Question: I have this view:

and these implementations:
'''
- (UITableViewCell *)tableView:(UITableView *)tableView cellForRowAtIndexPath:(NSIndexPath *)indexPath {
static NSString *CellIdentifier = @"Cell";
UITableViewCell *cell = [self.tableLogin dequeueReusableCellWithIdentifier:CellIdentifier];
if (cell == nil) {
cell = [[[UITableViewCell alloc] initWithStyle:UITableViewCellStyleDefault
reuseIdentifier:CellIdentifier] autorelease];
cell.accessoryType = UITableViewCellAccessoryNone;
cell.selectionStyle = UITableViewCellSelectionStyleNone;
if ([indexPath section] == 0) {
UITextField *textfield = [[UITextField alloc] initWithFrame:CGRectMake(110, 10, 165, 30)];
textfield.adjustsFontSizeToFitWidth = YES;
textfield.textColor = [UIColor blackColor];
textfield.backgroundColor = [UIColor whiteColor];
textfield.autocorrectionType = UITextAutocorrectionTypeNo;
textfield.autocapitalizationType = UITextAutocapitalizationTypeNone;
textfield.textAlignment = UITextAlignmentLeft;
textfield.clearButtonMode = UITextFieldViewModeNever;
textfield.delegate = self;
if ([indexPath row] == 0) {
textfield.tag = 0;
textfield.placeholder = @"your username";
textfield.keyboardType = UIKeyboardTypeDefault;
textfield.returnKeyType = UIReturnKeyNext;
}
else {
textfield.tag = 1;
textfield.placeholder = @"required";
textfield.keyboardType = UIKeyboardTypeDefault;
textfield.returnKeyType = UIReturnKeyDone;
textfield.secureTextEntry = YES;
}
[textfield setEnabled:YES];
[cell addSubview:textfield];
[textfield release];
}
}
if ([indexPath section] == 0) {
if ([indexPath row] == 0) {
cell.textLabel.text = @"Email";
}
else {
cell.textLabel.text = @"Password";
}
}
return cell;
}
- (BOOL)textFieldShouldReturn:(UITextField *)textField
{
switch (textField.tag) {
case 0:
self.username = textField.text;
break;
case 1:
self.password = textField.text;
break;
}
return true;
}
'''
When the user click Login button without tap "Done" for close the keyboard it doesn't save the field values. How can I tricky-fix this?
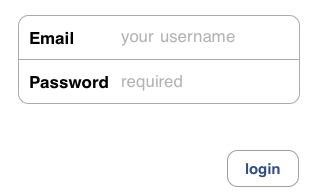
Answer: Two options:
Keep a reference to both textfields and pull their 'text' values in the "Done" button's action method.
Alternatively, register for the 'UITextFieldTextDidChangeNotification' and capture input as it happens.